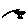
Label: bird